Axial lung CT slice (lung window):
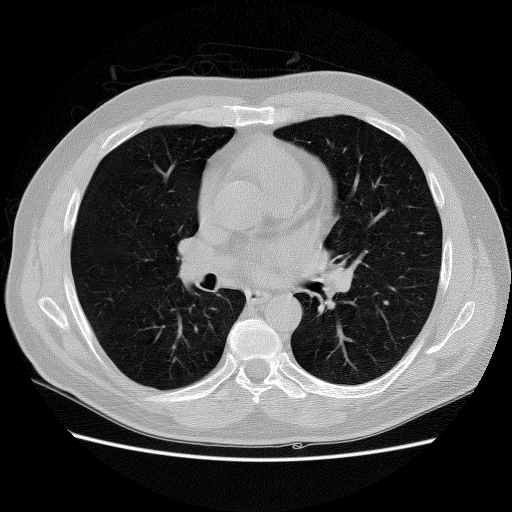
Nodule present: no